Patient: sex F, age 46
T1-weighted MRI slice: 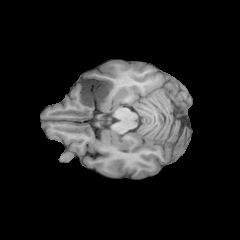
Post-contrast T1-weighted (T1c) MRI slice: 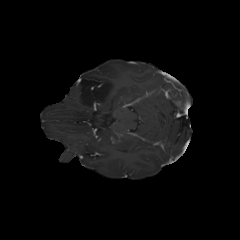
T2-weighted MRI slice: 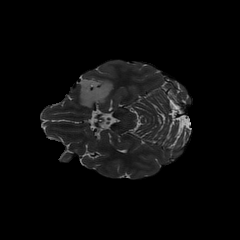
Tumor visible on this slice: yes
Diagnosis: Astrocytoma, IDH-mutant
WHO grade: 2